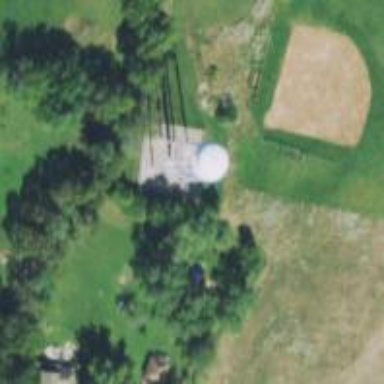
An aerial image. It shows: Water tower that is man-made.